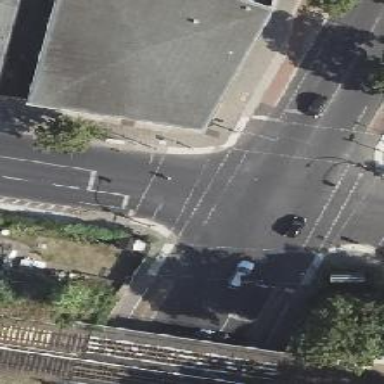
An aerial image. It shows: Crossing with traffic signals.